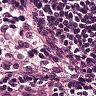
Metastatic tissue present: no